Aerial crown-view tile of a tropical tree (Barro Colorado Island, Panama), acquired 20240716:
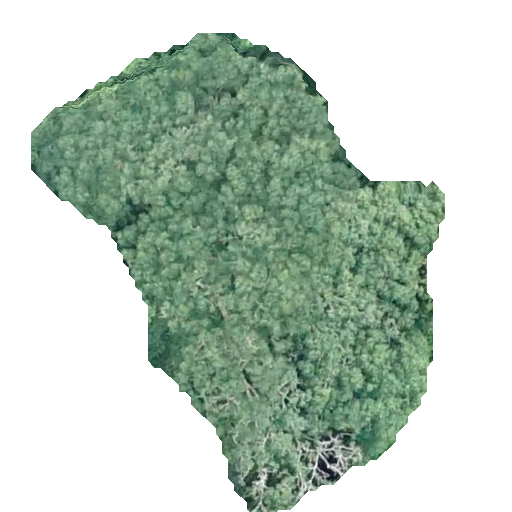
Species: Tabebuia rosea
GBIF accepted scientific name: Tabebuia rosea
Crown area: 181.559 m²